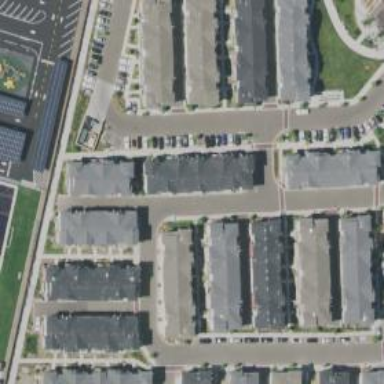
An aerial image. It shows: Living street.